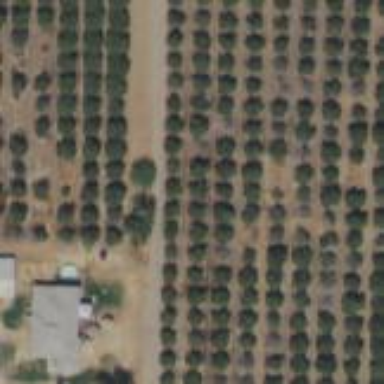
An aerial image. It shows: Orchard.